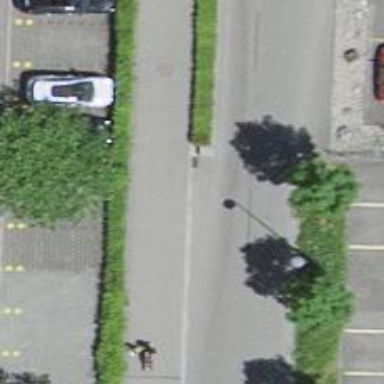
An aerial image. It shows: Block barrier.